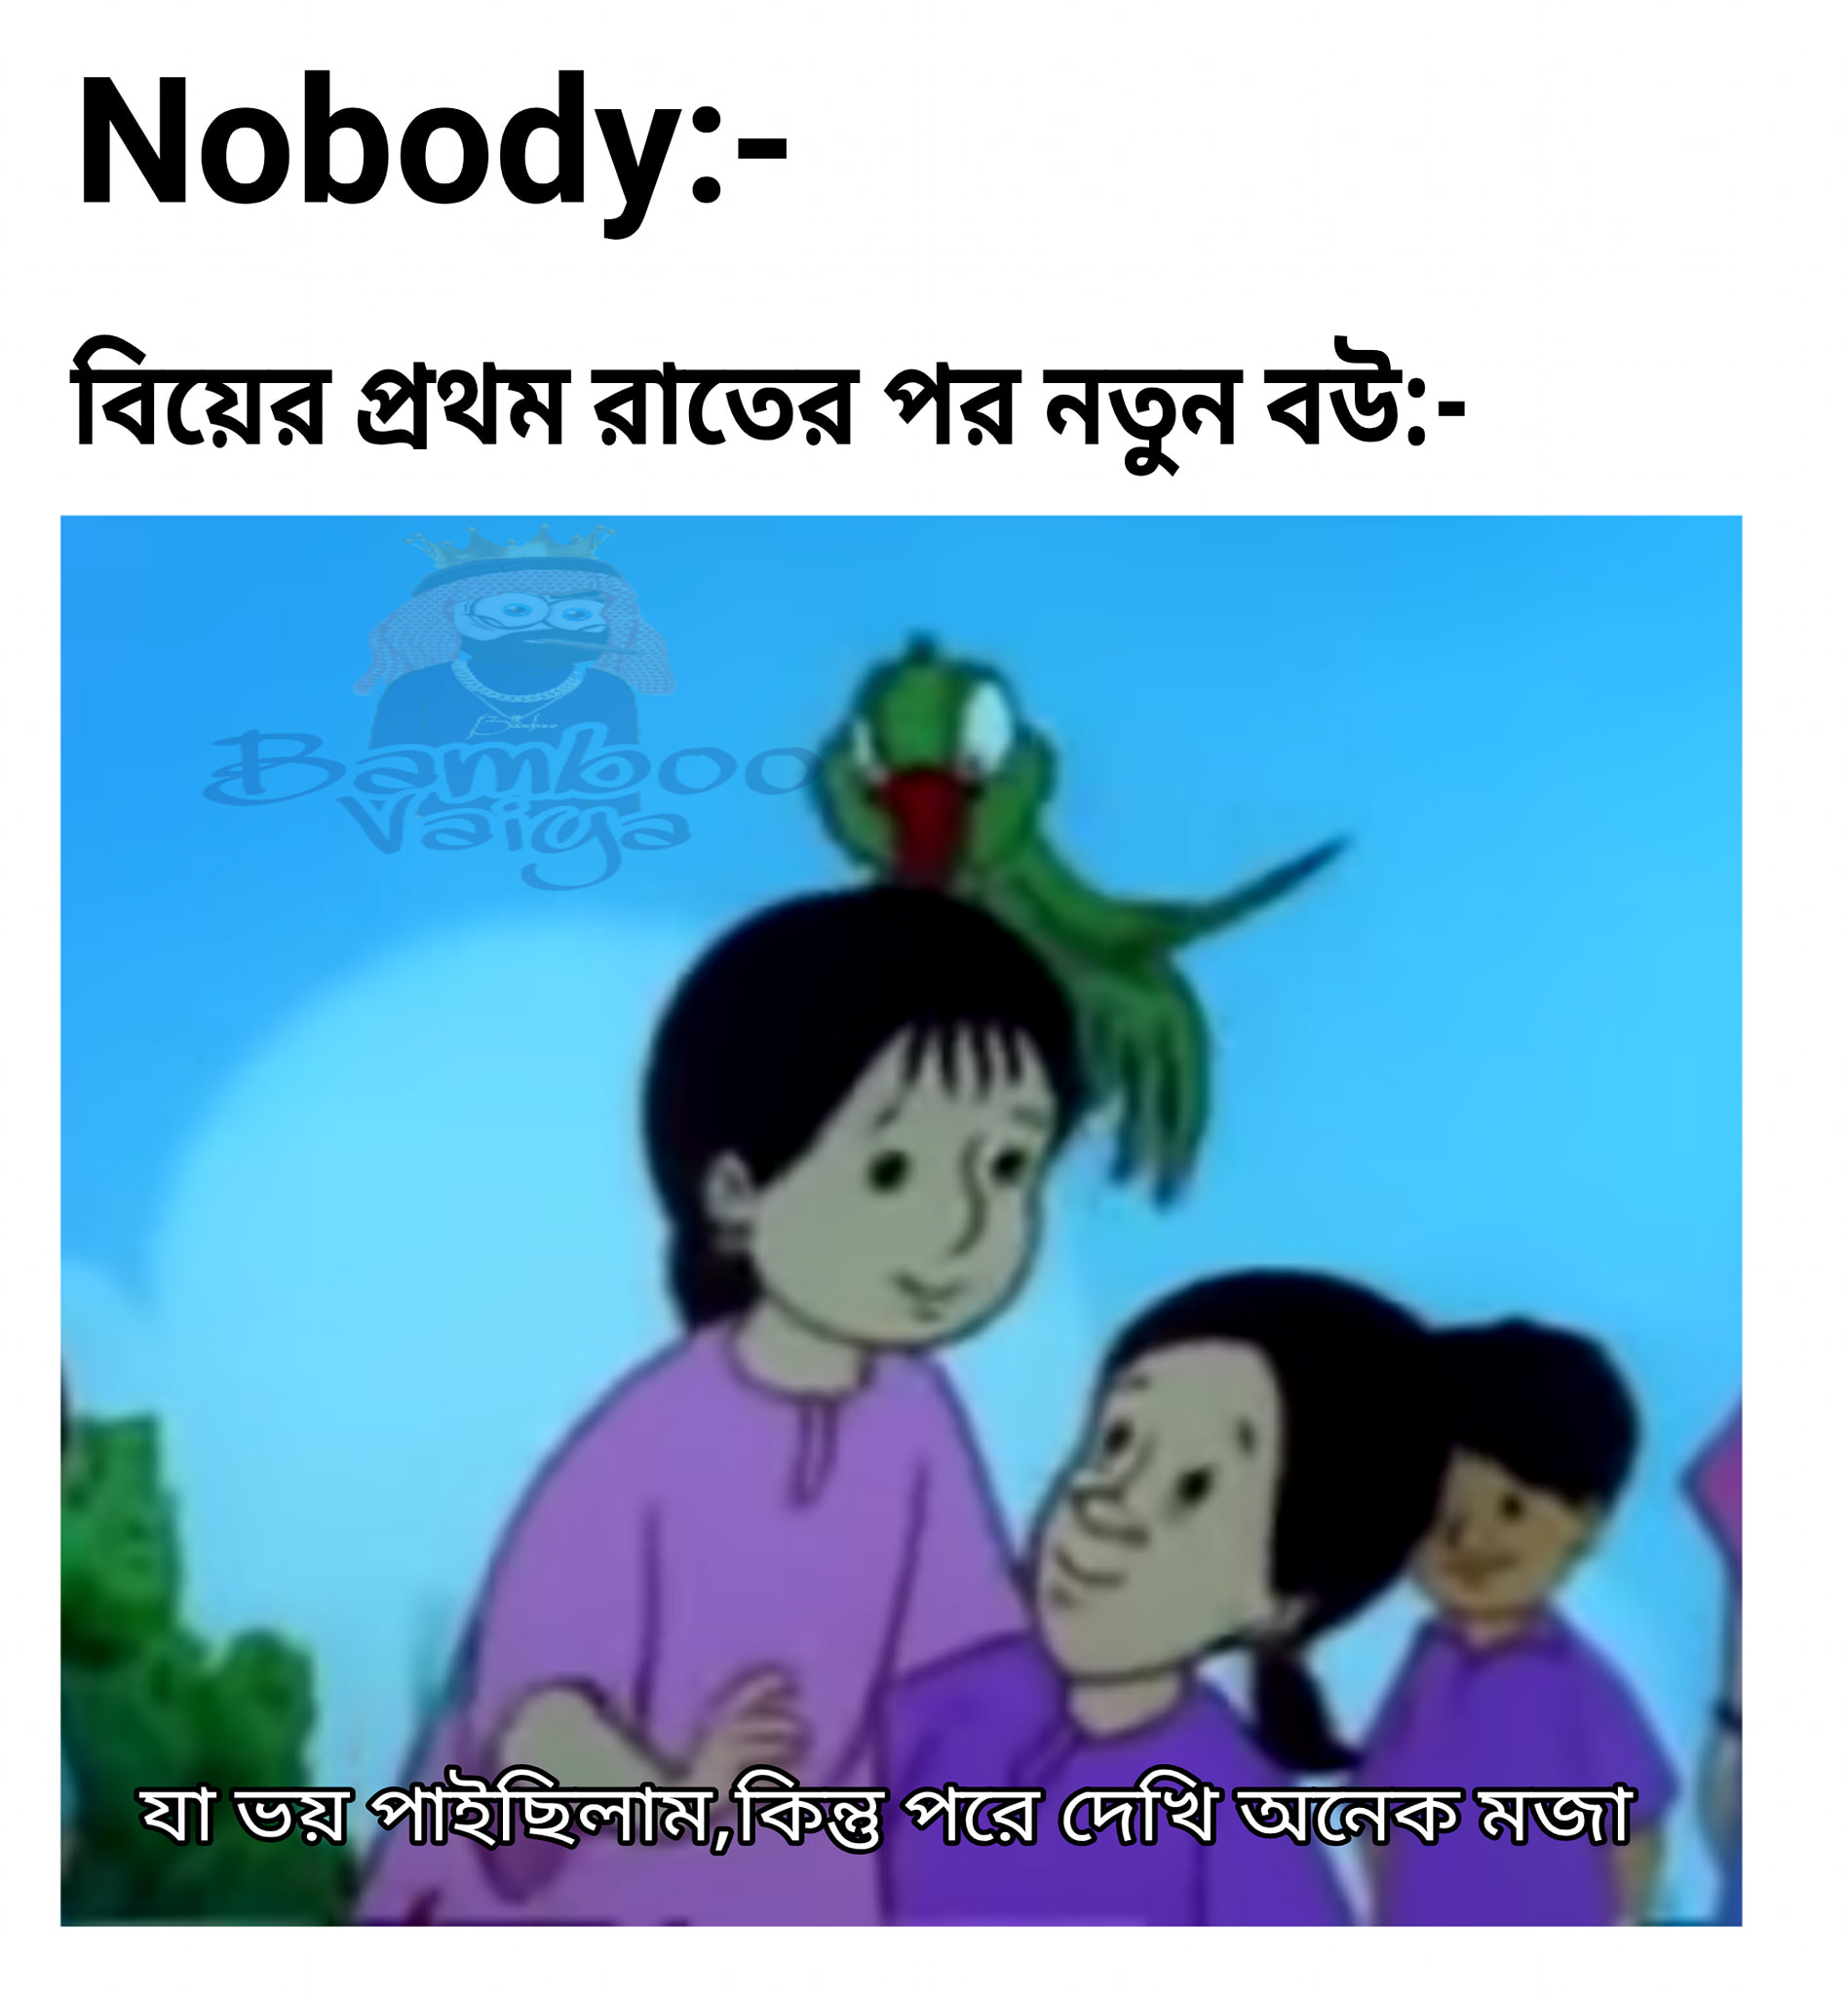
Caption: Nobody:-  বিয়ের প্রথম রাতের পর নতুন বউঃ-   যা ভয় পাইছিলাম, কিন্তু পরে দেখি অনেক মজা
Label: non-hate